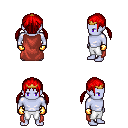
a pixel art fantasy rpg character, male body template, dark elf, purple skin, maroon cape, white pants, red twin-tailed hairstyle, gold tiara, gold gloves, four views (front, back, left, right), 2x2 character sprite sheet, small pixel art, hard edges, no anti-aliasing